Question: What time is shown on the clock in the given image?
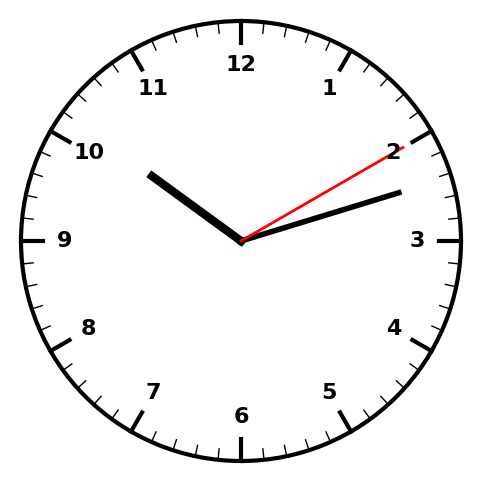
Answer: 10:12:10